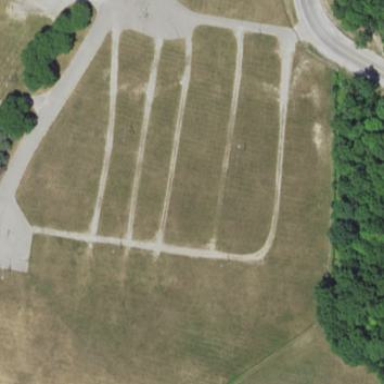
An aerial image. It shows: Parking area with grass surface.